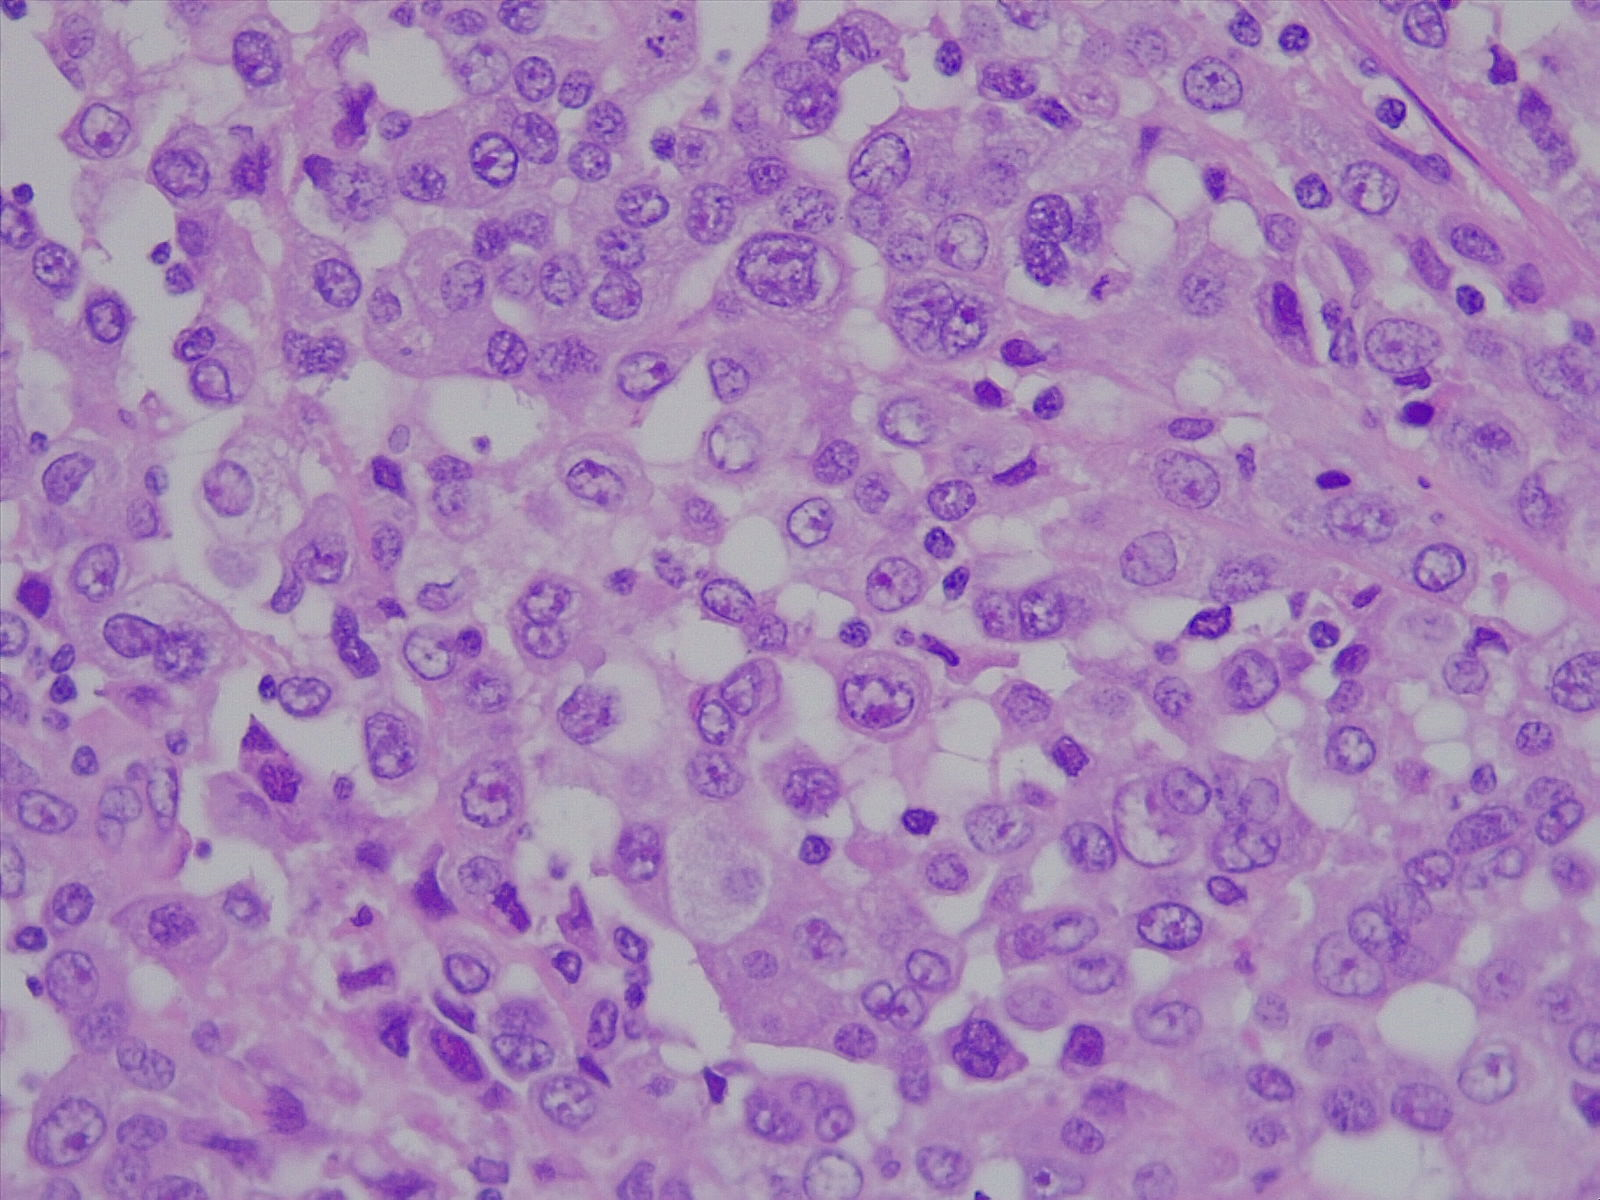
Label: lung adenocarcinoma, poorly differentiated